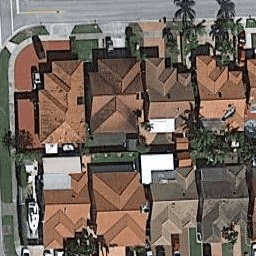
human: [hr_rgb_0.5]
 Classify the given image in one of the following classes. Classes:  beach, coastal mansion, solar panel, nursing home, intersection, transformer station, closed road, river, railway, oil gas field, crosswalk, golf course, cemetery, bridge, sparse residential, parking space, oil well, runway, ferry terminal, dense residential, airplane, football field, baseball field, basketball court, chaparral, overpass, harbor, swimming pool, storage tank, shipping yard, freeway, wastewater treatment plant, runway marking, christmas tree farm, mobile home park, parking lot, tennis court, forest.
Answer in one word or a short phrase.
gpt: dense residential